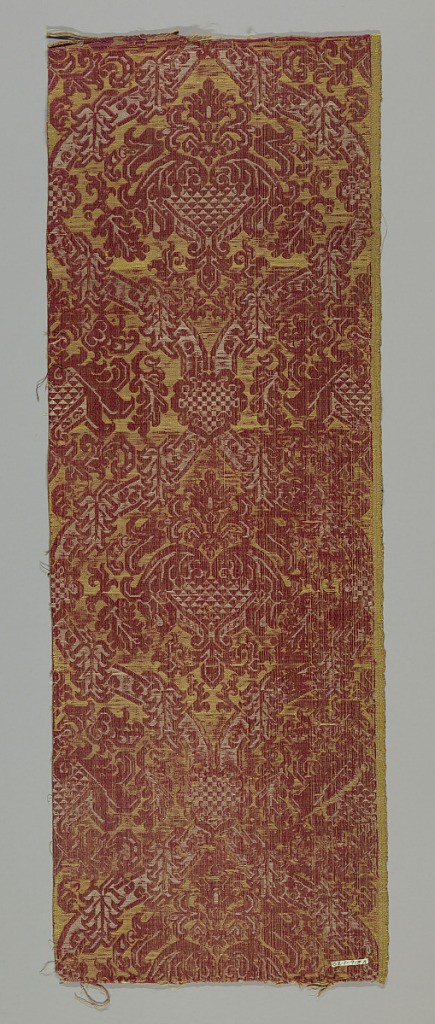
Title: Fragments
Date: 17th century
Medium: silk, linen
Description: Twqo pieces of red, yellow and white brocatelle